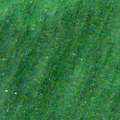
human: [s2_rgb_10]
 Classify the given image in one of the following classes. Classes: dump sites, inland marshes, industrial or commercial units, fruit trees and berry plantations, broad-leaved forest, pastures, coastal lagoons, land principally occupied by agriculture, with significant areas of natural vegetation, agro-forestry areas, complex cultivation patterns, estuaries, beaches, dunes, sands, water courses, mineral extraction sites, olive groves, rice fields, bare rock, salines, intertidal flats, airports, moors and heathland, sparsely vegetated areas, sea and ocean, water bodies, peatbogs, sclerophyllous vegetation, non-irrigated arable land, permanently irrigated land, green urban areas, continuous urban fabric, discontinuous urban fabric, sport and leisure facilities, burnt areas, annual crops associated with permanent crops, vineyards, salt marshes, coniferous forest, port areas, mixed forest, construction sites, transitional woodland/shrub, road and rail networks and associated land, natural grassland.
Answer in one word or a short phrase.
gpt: sea and ocean